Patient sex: M
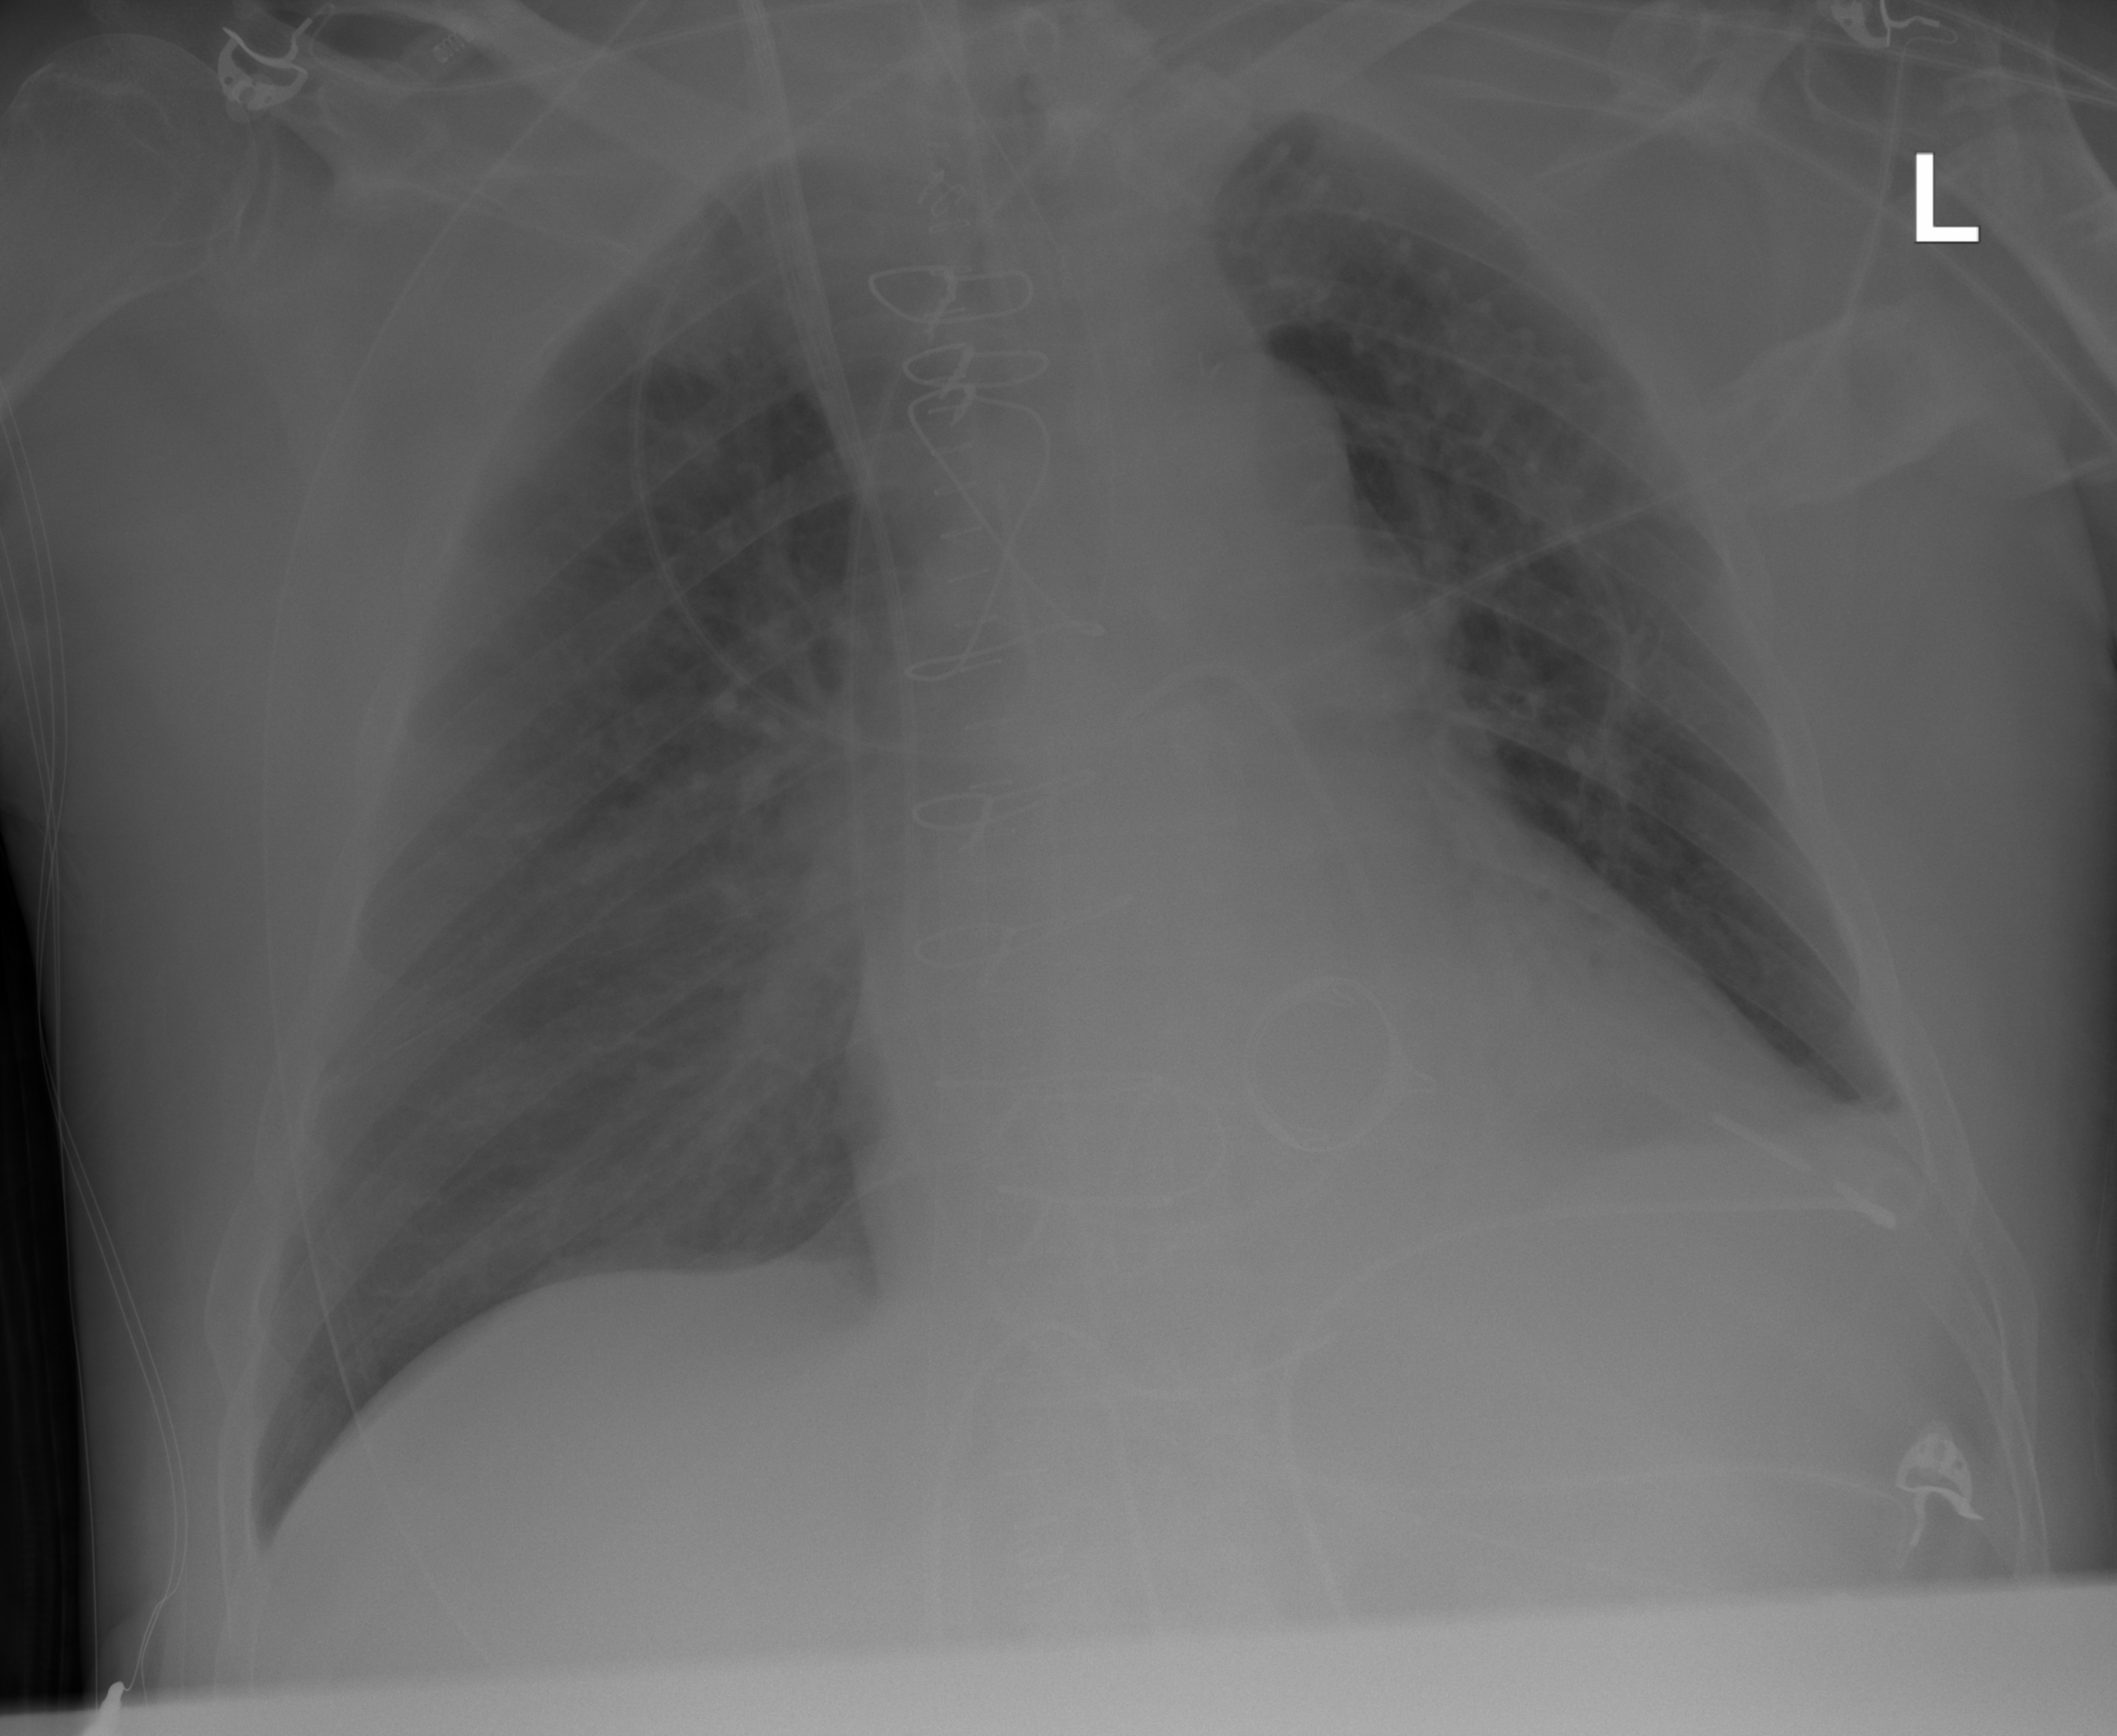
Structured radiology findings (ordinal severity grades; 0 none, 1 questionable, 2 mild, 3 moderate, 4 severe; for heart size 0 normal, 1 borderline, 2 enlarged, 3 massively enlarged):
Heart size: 1
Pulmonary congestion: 0
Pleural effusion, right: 0
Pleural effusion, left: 2
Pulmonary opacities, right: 0
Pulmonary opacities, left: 0
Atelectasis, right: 0
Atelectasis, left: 2